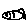
Label: fish